Question: I am new to Stackoverflow as well as UWP (My English is regular too). I apologize in advance for my bad writing.
I am developing a windows application in 'UWP'/'C#'. My monitor size is 23' and it is set to '1920x1080' (100%) resolution.
<URL>
As seen in image 1, I have configured the application in such a way that the size of the main frame is 1920x1080, therefore, when I run the application on my computer it looks perfectly (see image 2).
<URL>
However, when I run the application on another computer with a smaller screen size (17 "), it looks like in image 3, where it can be seen that the application does not fit this size. It seems to keep the original size and mi application "does not fit on the screen".
<URL>
My question is: how do I program the application so that it does not lose its shape, distribution, aspect ratio, or proportion when it is run on screens that are different in size from the computer on which it was programmed? In this way, it automatically adjusts to the resolution and scale of the screen, without losing the original proportion and distribution with which it was programmed and designed.
Thank you very much for your help and understanding.
EDIT 1: I am not looking for the content of the application to fit a change of the window, but rather to fit screens of different sizes. That is, the same content, distribution and proportion are scaled to fit on any screen size, as evidenced in image 3 that does not happen. (see Image 4)
I don't want the image 3 to happen.

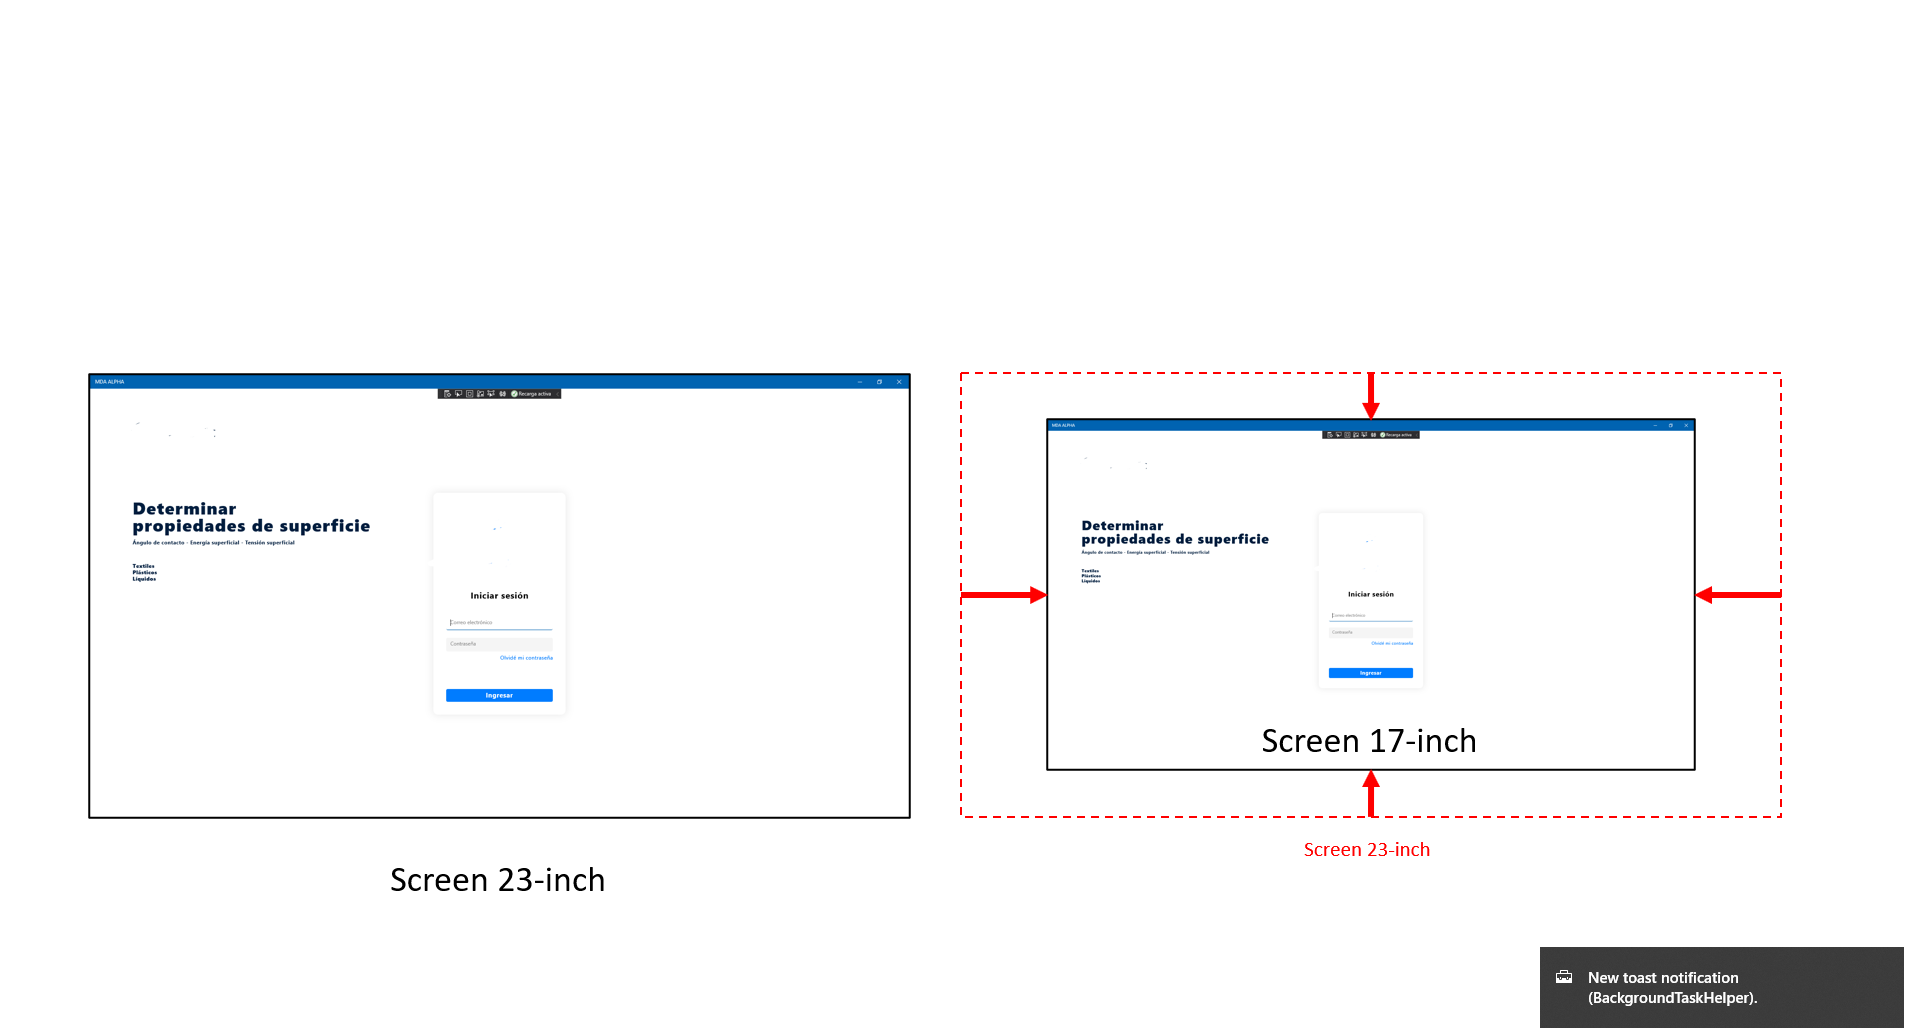
Answer: The control doing exactly what you want is called <URL>, but as people already suggested above, it would be better to design adaptive UI using triggers or at least grids.